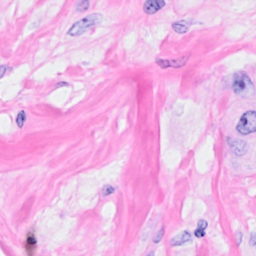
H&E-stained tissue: Breast